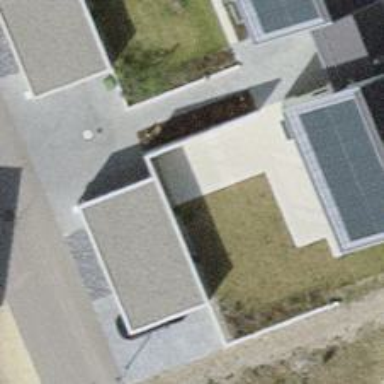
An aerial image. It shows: Carport building with flat roof.